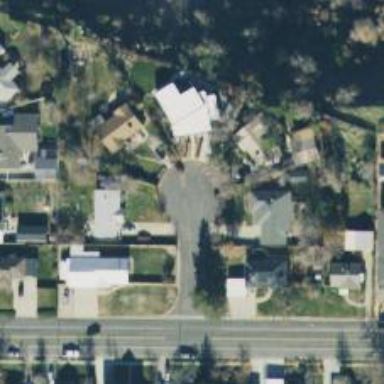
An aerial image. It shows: Circle-shaped turning circle on the road.